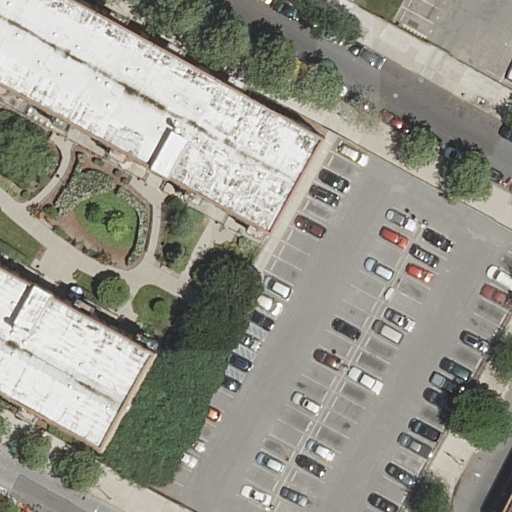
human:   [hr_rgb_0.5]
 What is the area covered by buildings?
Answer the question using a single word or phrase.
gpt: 2114m2

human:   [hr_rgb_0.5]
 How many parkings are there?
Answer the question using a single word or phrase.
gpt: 2

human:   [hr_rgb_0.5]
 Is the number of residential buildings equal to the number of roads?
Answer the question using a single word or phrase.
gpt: no

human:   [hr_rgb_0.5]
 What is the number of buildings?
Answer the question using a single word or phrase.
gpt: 1

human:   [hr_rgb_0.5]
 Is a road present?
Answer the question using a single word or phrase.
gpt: yes

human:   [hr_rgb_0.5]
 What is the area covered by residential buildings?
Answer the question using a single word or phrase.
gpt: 2114m2

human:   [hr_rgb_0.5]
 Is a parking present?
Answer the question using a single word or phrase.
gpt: yes

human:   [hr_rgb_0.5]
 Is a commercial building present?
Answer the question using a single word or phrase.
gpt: no

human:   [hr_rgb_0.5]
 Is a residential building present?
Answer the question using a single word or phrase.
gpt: yes

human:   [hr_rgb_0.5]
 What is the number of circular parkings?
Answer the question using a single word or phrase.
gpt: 0

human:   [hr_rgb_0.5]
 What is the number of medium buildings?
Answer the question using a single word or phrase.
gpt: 0

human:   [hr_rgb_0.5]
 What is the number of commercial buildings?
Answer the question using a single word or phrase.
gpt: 0

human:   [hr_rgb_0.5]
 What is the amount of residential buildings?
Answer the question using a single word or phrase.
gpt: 1

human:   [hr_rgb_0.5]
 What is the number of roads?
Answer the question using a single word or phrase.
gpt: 6

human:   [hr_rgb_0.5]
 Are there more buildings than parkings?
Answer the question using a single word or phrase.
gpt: no

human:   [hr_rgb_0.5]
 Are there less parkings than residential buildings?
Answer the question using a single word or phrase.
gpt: no

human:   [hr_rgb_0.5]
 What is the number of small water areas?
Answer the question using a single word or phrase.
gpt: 0

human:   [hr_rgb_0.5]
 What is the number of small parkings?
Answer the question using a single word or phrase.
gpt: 0

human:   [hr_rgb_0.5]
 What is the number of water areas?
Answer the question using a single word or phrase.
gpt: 0

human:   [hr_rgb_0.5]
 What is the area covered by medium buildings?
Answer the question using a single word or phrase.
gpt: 0m2

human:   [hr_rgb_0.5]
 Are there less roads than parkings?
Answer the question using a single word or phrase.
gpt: no

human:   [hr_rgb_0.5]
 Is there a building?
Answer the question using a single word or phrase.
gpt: yes

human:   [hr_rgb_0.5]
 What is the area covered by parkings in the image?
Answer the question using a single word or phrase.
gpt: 624m2

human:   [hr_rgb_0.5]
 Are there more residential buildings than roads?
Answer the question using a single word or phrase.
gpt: no

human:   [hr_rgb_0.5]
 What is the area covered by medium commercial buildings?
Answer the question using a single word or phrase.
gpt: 0m2

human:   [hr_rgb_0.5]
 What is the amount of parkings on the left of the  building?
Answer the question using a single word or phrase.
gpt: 0

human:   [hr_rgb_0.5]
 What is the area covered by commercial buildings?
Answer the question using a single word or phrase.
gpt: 0m2

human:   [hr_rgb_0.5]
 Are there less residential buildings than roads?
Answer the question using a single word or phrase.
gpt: yes

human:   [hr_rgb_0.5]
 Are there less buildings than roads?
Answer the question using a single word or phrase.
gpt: yes

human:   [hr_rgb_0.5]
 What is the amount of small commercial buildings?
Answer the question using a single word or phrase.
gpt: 0

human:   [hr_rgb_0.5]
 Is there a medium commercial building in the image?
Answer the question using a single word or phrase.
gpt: no

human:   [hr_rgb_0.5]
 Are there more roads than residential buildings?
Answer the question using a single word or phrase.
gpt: yes

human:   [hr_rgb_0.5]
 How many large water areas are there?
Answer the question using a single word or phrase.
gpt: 0

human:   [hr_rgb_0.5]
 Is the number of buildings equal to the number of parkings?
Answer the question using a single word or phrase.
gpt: no

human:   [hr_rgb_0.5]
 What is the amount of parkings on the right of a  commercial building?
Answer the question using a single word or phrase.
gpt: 0

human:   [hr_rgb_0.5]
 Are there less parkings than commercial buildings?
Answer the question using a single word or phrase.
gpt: no

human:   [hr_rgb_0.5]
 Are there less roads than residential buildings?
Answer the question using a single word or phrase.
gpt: no

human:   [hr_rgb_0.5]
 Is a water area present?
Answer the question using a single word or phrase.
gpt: no

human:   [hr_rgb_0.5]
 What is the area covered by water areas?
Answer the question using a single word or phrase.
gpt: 0m2

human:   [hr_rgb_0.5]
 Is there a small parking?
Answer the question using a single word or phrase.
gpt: no

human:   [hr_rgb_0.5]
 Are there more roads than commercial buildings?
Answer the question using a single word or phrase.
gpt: yes

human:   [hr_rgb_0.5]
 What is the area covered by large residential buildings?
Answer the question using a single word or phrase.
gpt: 2114m2

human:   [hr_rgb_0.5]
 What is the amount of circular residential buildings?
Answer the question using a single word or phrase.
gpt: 0

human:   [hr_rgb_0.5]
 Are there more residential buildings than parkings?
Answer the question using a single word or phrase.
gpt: no

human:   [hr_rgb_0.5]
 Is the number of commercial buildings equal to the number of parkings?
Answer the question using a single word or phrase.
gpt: no

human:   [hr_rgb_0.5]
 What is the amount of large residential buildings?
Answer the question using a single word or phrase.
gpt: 1

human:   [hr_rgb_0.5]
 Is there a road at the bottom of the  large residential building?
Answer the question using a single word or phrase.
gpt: yes

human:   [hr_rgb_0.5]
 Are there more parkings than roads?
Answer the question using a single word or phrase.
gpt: no

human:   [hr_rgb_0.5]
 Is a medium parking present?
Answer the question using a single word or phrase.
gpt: yes

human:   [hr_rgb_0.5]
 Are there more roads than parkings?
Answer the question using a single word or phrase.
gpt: yes

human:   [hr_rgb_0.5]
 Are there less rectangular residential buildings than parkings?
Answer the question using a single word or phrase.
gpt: yes

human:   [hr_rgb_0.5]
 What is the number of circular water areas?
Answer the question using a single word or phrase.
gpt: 0

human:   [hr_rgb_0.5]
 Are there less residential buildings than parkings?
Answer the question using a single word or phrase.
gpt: yes

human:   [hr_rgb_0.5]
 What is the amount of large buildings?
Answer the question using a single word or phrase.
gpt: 1

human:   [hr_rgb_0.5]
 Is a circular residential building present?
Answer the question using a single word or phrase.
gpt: no

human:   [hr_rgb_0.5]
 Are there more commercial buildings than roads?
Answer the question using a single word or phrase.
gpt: no

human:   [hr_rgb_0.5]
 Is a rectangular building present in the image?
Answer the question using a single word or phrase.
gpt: no

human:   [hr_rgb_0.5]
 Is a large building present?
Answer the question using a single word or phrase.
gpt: yes

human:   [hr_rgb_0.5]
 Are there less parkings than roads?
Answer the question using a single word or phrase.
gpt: yes

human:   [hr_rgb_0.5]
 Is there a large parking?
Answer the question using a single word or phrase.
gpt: no

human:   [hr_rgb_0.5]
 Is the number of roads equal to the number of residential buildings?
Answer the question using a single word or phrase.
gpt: no

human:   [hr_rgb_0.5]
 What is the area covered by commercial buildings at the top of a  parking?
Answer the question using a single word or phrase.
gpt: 0m2

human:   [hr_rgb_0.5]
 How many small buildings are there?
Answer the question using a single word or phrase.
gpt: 0

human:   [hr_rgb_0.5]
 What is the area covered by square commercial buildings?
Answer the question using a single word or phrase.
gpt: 0m2